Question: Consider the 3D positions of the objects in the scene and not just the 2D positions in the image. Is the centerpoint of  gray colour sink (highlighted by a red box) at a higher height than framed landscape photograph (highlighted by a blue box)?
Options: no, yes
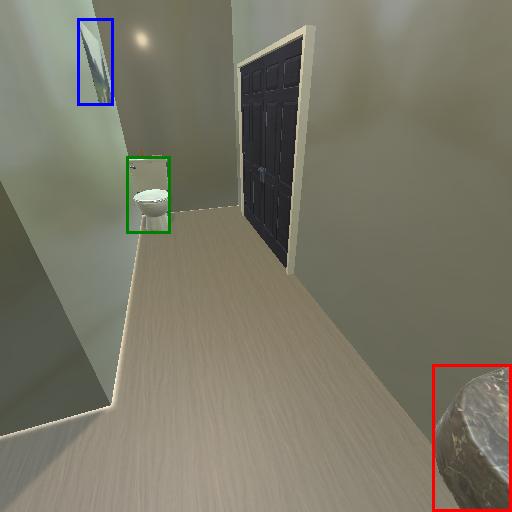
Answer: no